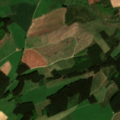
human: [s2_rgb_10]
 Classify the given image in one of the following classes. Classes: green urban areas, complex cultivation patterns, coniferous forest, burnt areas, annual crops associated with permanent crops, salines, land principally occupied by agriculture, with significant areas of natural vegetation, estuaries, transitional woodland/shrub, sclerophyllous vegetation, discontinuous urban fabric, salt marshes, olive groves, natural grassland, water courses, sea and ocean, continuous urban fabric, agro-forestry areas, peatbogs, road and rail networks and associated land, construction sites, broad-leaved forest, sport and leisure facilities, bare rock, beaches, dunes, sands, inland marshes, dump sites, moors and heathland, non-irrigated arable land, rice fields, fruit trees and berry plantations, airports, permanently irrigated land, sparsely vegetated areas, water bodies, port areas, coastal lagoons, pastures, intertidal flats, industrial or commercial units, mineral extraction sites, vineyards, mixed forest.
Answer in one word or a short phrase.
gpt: non-irrigated arable land, complex cultivation patterns, coniferous forest, transitional woodland/shrub